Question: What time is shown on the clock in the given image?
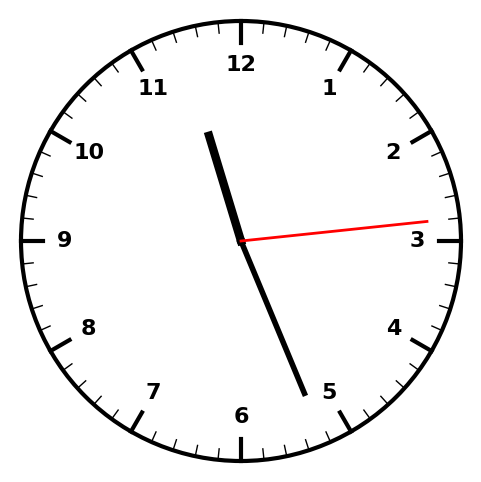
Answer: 11:26:14